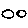
Label: circle